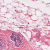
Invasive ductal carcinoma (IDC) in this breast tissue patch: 0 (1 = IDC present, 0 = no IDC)